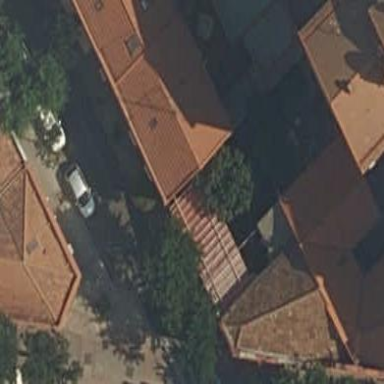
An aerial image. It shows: Detached building.